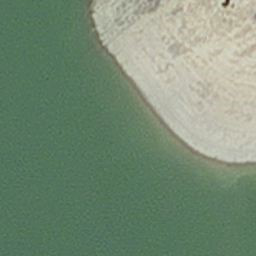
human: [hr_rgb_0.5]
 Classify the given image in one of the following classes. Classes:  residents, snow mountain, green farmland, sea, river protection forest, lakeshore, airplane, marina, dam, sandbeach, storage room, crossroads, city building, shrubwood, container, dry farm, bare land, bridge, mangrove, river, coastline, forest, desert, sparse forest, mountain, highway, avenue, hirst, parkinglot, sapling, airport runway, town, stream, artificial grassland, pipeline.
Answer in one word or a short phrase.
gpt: hirst